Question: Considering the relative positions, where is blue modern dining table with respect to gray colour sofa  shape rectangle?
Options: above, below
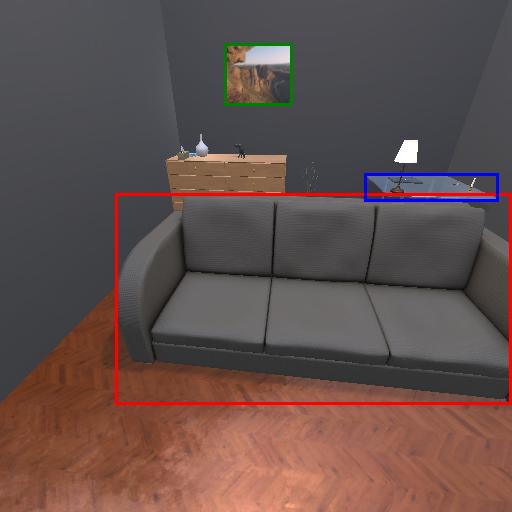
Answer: above